Question: I'm trying to get service executable path from services.msc
I wrote the next code:
'''
var service = ServiceController.GetServices().Where(p => p.ServiceName.Equals("Service name", StringComparison.InvariantCultureIgnoreCase));
if (service.Any())
//get service data
'''
I couldn't find where (if at all) the service executable path is located?
In services.msc I can see the path so I'm assuming it also possible to get it through code.

Any Ideas?
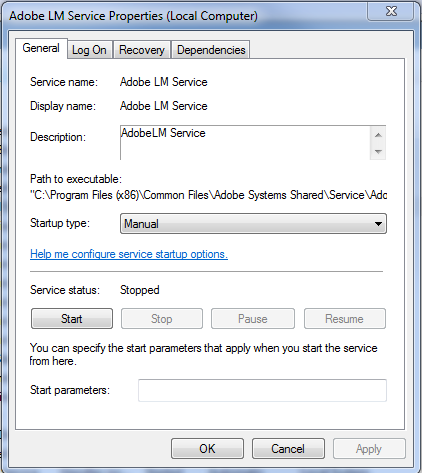
Answer: You can get it from the registry like so:
'''
private static string GetServiceInstallPath(string serviceName)
{
RegistryKey regkey;
regkey = Registry.LocalMachine.OpenSubKey(string.Format(@"SYSTEM\CurrentControlSet\services\{0}", serviceName));
if (regkey.GetValue("ImagePath") == null)
return "Not Found";
else
return regkey.GetValue("ImagePath").ToString();
}
'''